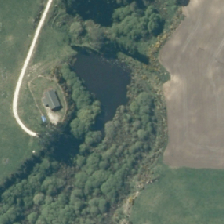
Land cover: herbaceous_freshwater_vege